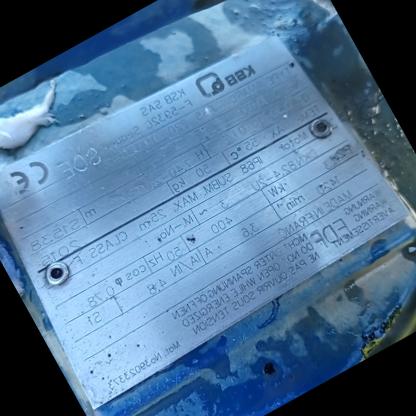
Klasa: tabliczka-znamionowa